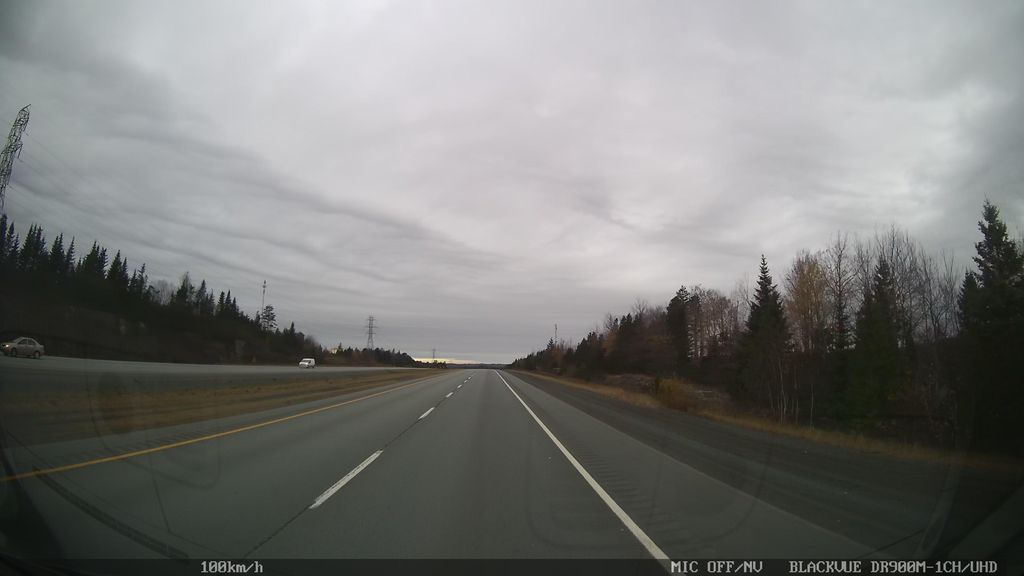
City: halifax